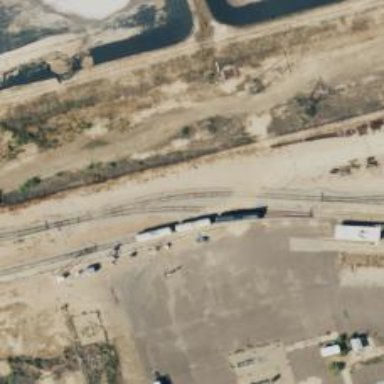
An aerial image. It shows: Railway spur service.